Aerial crown-view tile of a tropical tree (Barro Colorado Island, Panama), acquired 20250512:
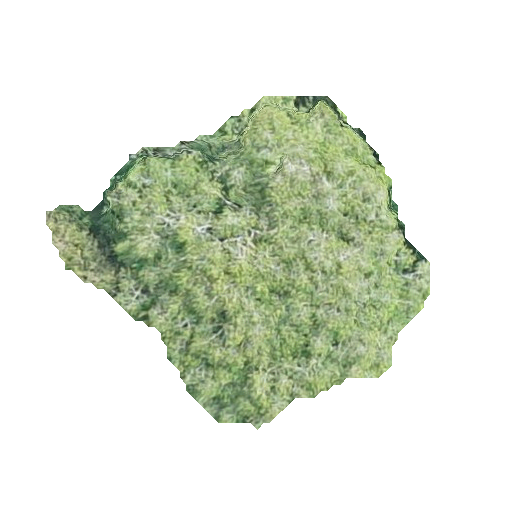
Species: Guatteria lucens
GBIF accepted scientific name: Guatteria lucens
Crown area: 113.887 m²